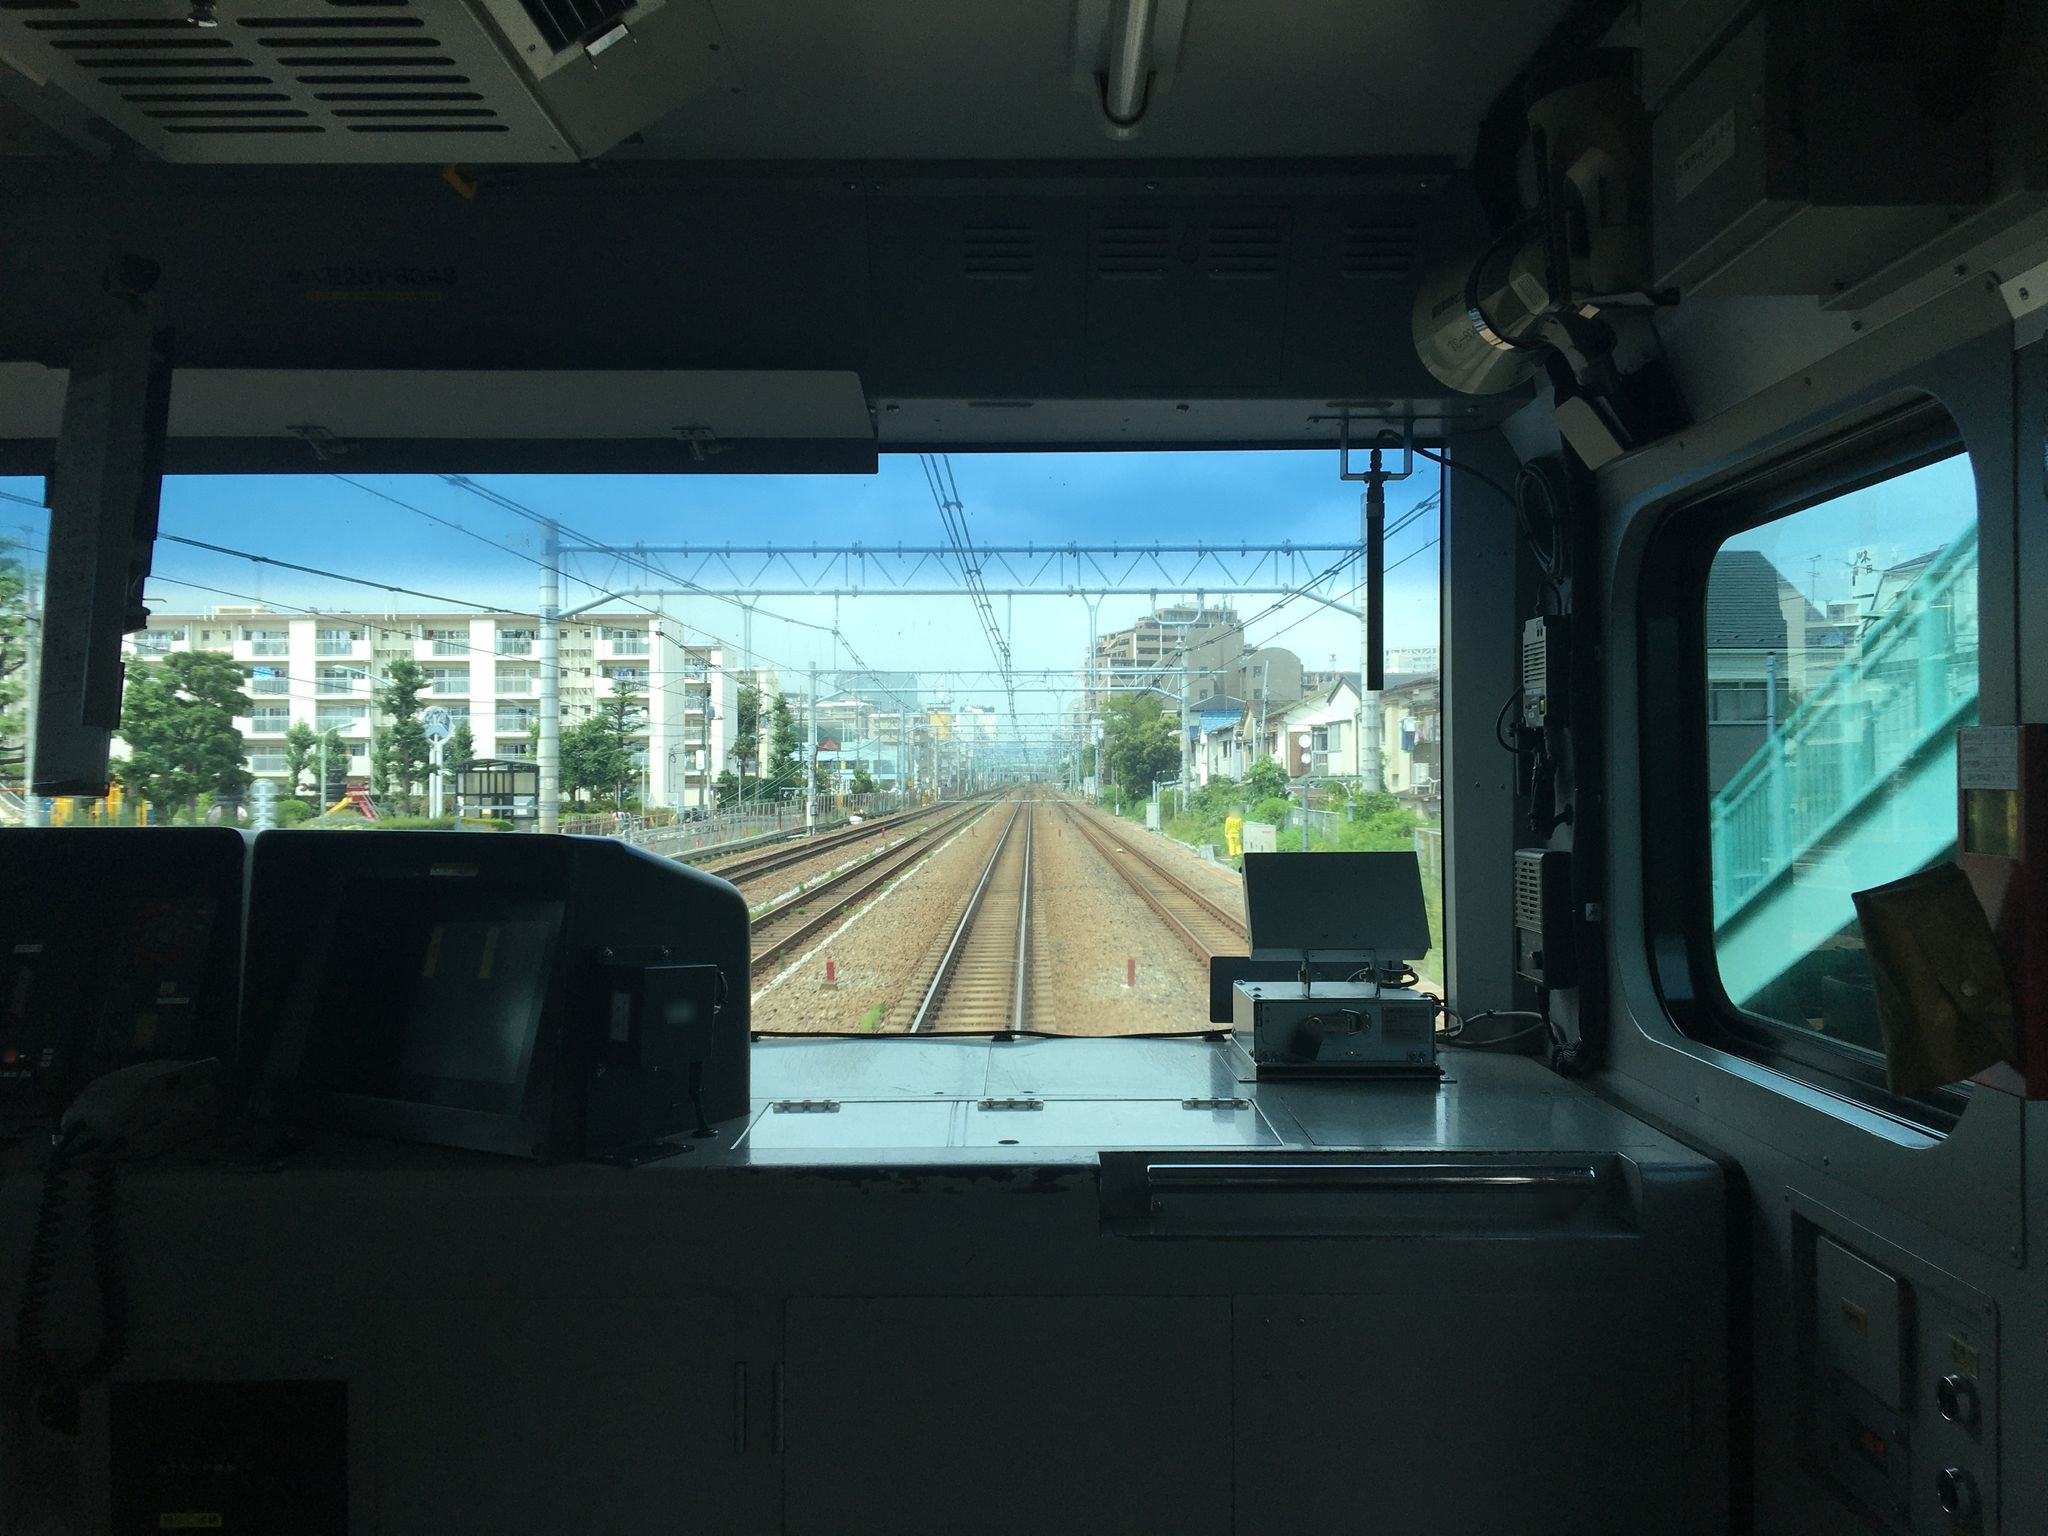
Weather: clear
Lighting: day
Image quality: good
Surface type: railway
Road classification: steps, footway, unclassified
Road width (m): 1.6
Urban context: urban centre
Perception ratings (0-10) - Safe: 0.46, Lively: 6.55, Beautiful: 4.47, Boring: 9.17, Depressing: 5.58, Wealthy: 6.99